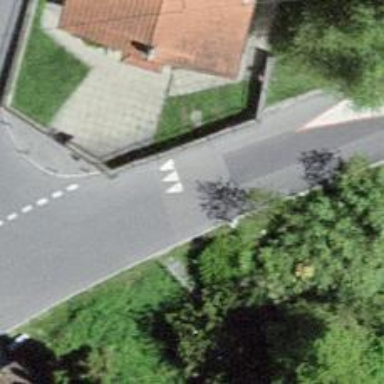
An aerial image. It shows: Bump for traffic calming.